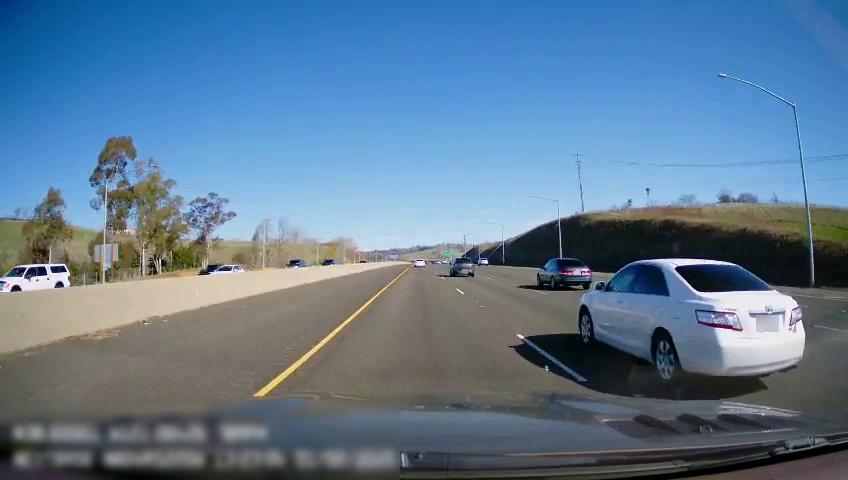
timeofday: Day
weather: Sunny
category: Drivable Space
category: Vehicles | SUV
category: Vehicles | Car
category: Vehicles | Car
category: Vehicles | SUV
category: Vehicles | SUV
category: Vehicles | Car
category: Vehicles | Car
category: Vehicles | Car
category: Vehicles | SUV
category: Vehicles | SUV
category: Lanes | Current Lane
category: Lanes | Current Lane
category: Lanes | Alternate Lane
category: Lanes | Alternate Lane
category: Lanes | Alternate Lane
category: Lanes | Alternate Lane